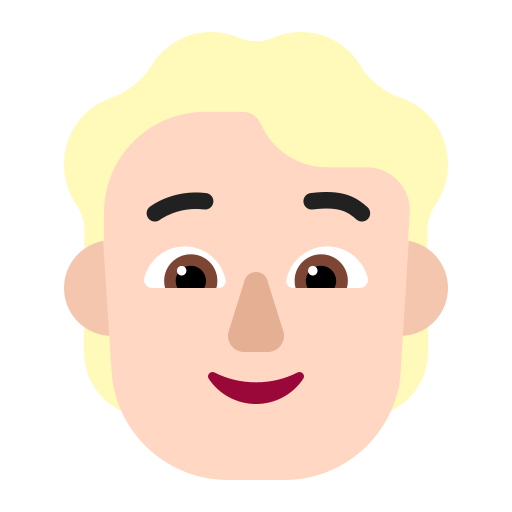
person blonde hair flat light